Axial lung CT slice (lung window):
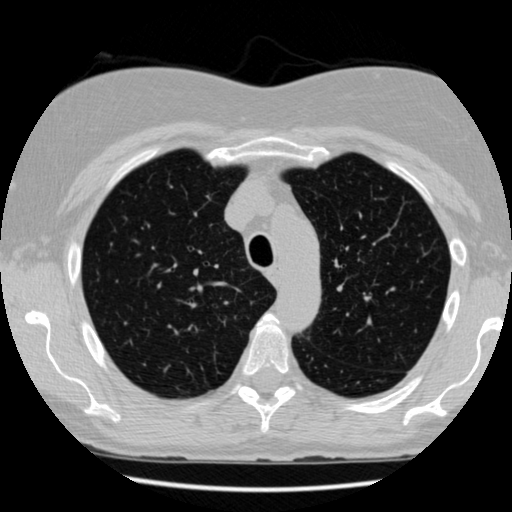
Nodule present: no